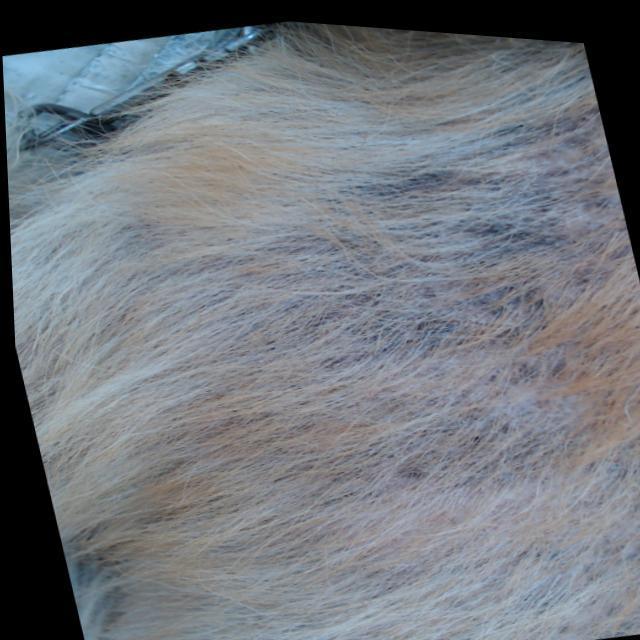
Canine demodicosis (Demodex mange) — caused by Demodex canis mites. Presents with alopecia, follicular papules, pustules, and comedones. Often localized on face and forelimbs.